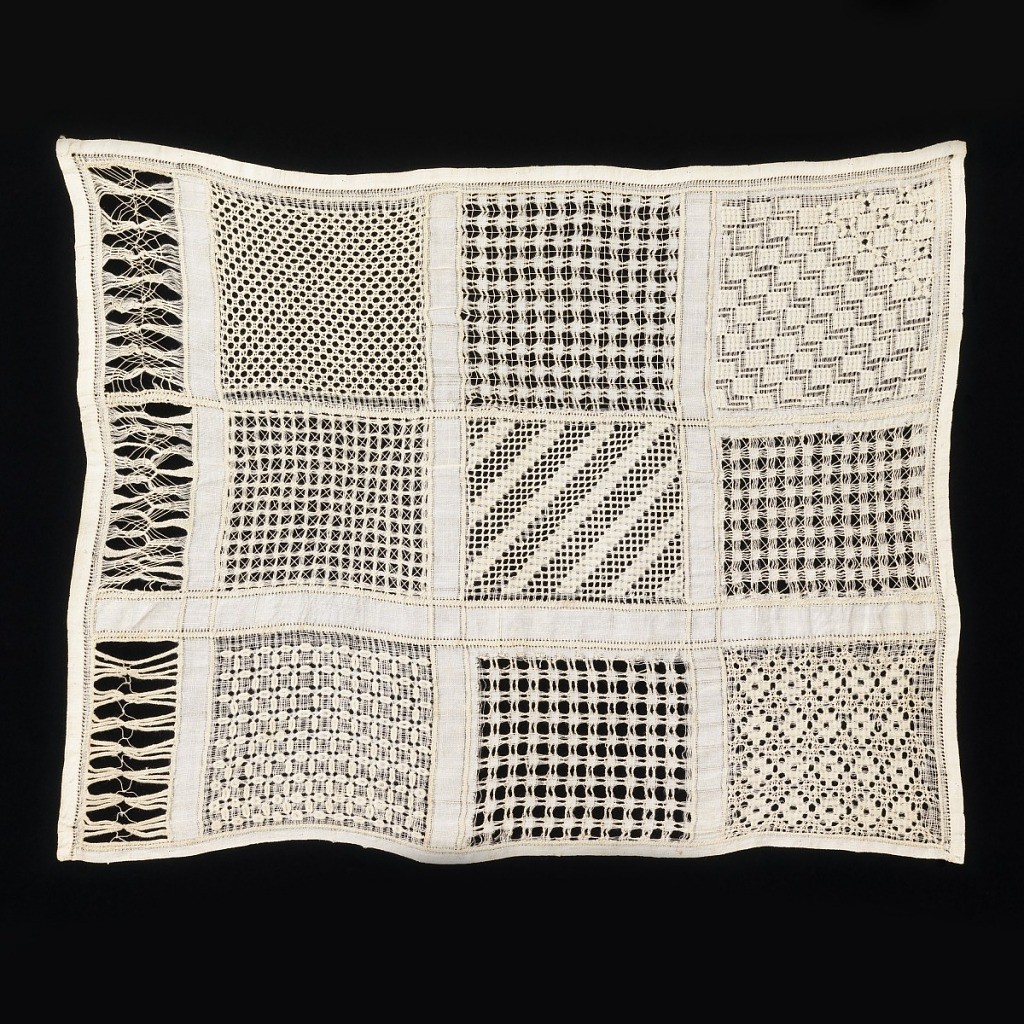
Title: Sampler
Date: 19th century
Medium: cotton Technique: embroidered in withdrawn element work on plain weave foundation
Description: Nine squares and three bands of withdrawn element work in white.